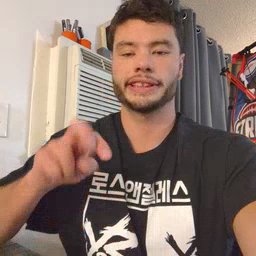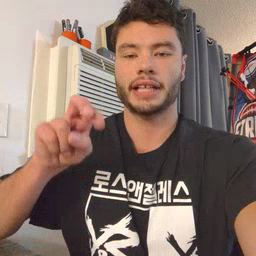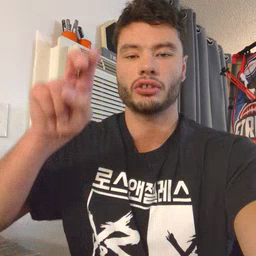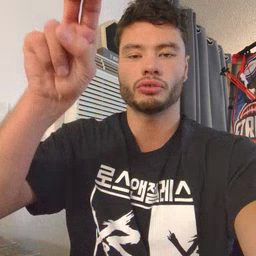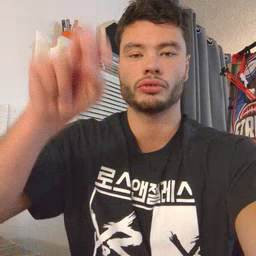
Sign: stairs